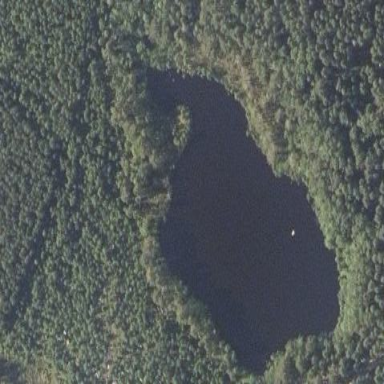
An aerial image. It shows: Serene lake.